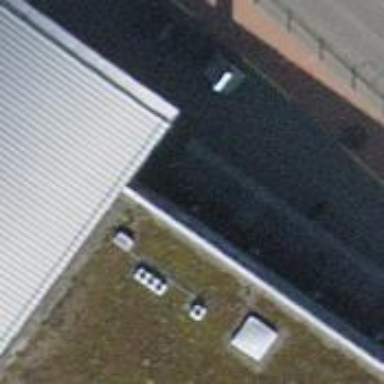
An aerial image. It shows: Bicycle parking area located on the roof of building.